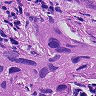
Metastatic tissue present: yes